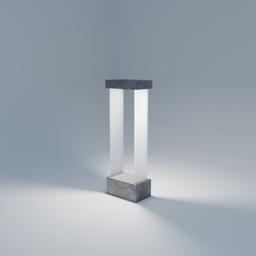
Label: lighting